Question: I have a ng-repeat that lists parts of the day for schedules to go into. For each line, I need to show the available playlists.
The issue that I'm having is how to match the two up so that we show the currently selected item in the drop down.
'''
<div ng-repeat="daypart in dayparts track by $index" class="content_dayparts">
<div class="info_col_1">{{daypart.name}}</div>
<div class="info_col_2">
<select ng-model="daypart.assignment"
ng-options="p.id as p.name for p in playlists"
ng-change="assignPlaylist($index, daypart.id)">
</select></div>
'''
When the "dayparts" change, the following function fires:
'''
$scope.checkPlaylistAssignment = function () {
// So... We need to loop over all playlists, get their daypartId and store what it matches.
angular.forEach($scope.playlists, function(v,i) {
angular.forEach($scope.dayparts, function (vb, ib) {
if ($scope.playlists[i].daypartId == $scope.dayparts[ib].id) {
console.log("We have a match: "+$scope.playlists[i].daypartId+" Daypart Id is: "+$scope.dayparts[ib].id);
$scope.dayparts[ib].assignment = $scope.playlists[i];
} else {
console.log("Assigned Playlist is: "+$scope.playlists[i].daypartId+" Daypart Id is: "+$scope.dayparts[ib].id);
}
});
});
console.log($scope.dayparts);
}
'''
"daypart.assignment" is set to the playlist object, but still, the assigned playlist does not show in the select. What am I missing here?
Here is a screenshot of the dev console showing that the assignment IS set.

Any help is very much appreciated. Thanks.
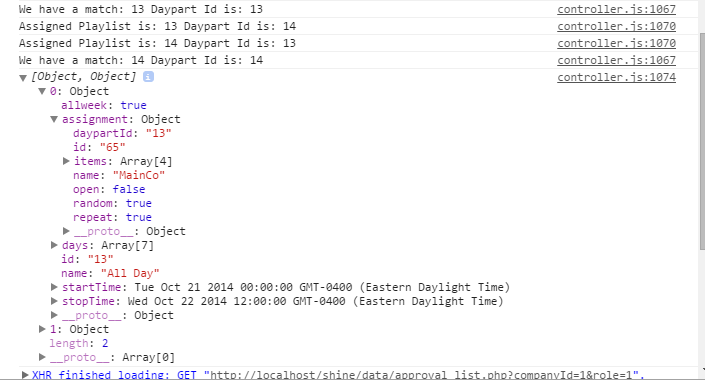
Answer: Although it's not the most efficient code, the code you have above for 'checkPlaylistAssignment' should work based on solely what you have provided in this question.
I checked the jsfiddle that you sent and I created the following 'checkPlaylistAssignment' which will assign the right assignment object to each daypart object when it is run.
What I'm doing is first I index the playlists by their id and then I go through each daypart and assign the right playlist object. I first created an index so that you avoid having to loop through your playlist for each single dayparts object.
'''
$scope.checkPlaylistAssignment = function () {
var playlistIndexedById = {};
angular.forEach($scope.playlists, function (playlist){
playlistIndexedById[playlist.id] = playlist;
});
angular.forEach($scope.dayparts, function(daypart) {
var curr = daypart.assignment;
daypart.assignment = playlistIndexedById[curr.id];
});
console.log('playlistIndexedById',playlistIndexedById);
};
$scope.checkPlaylistAssignment();
'''
I also created an updated fiddle that shows you that it works: <URL>